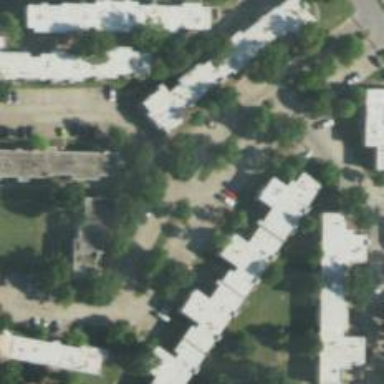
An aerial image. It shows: Living street.